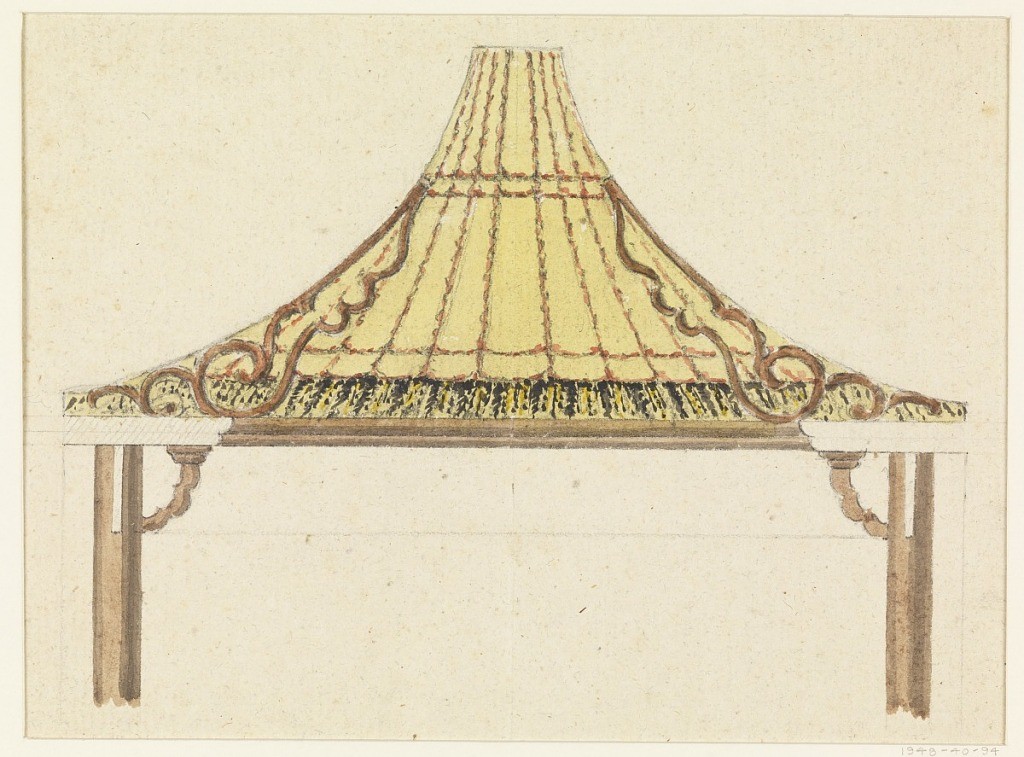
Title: Canopy
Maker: Frederick Crace, English, 1779–1859
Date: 1815–22
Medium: Brush and watercolor, graphite on off-white coarse laid paper
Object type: Drawing
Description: Horizontal rectangle. Design for the Royal Pavilion, Brighton. Elevation showing the upper sections of the columns supporting a pagoda-like roof, truncated at top.

Original album associated with this collection still exists.  See 1948-40-1 accessory